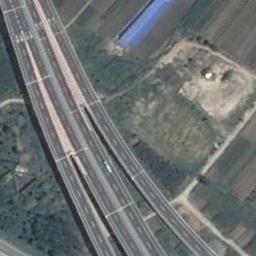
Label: freeway